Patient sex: M
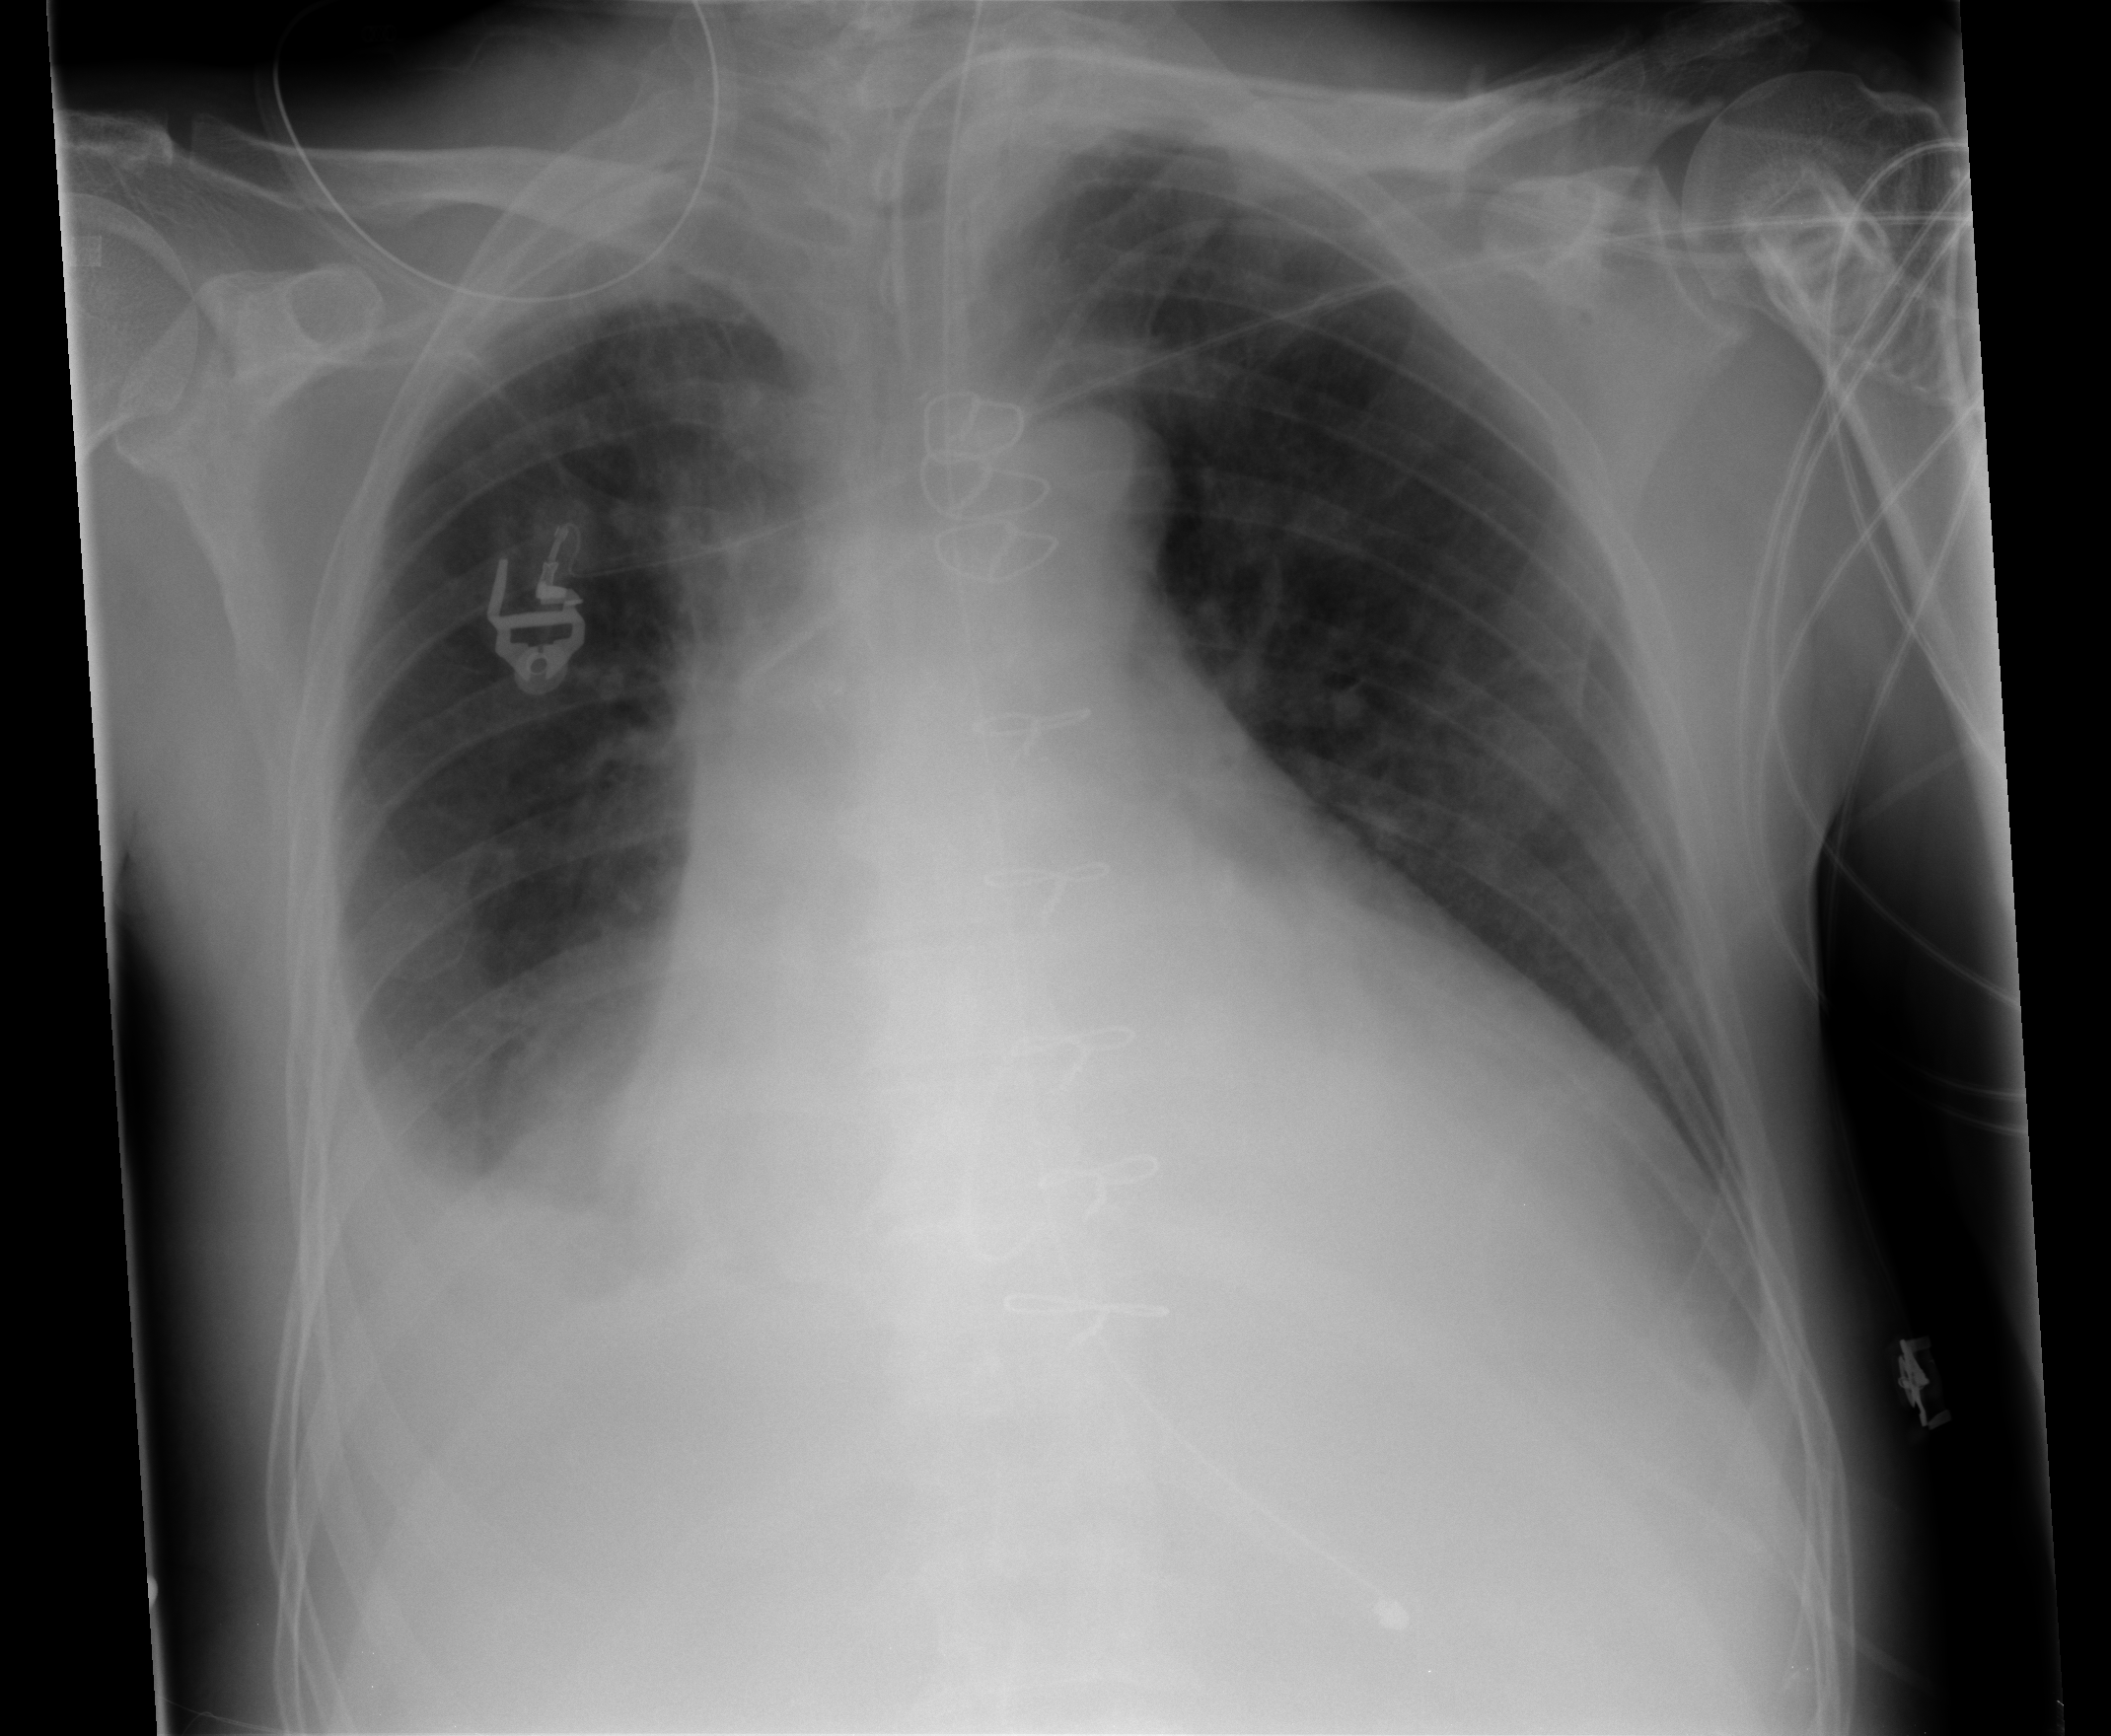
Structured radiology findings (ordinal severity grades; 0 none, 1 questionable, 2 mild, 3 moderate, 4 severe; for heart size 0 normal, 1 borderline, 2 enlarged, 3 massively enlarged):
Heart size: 3
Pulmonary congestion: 0
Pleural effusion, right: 3
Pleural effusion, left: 1
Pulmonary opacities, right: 0
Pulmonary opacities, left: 0
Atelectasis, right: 2
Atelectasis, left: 1